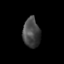
Tissue: skin
Cell type: Epithelial cells
Senescence score: 0.2005
Nuclear area (px): 495
Mean DAPI intensity: 70.826